Question: I draw text on top of a image using Path.Addstring and filling it with a color and it works perfectly. Now I would like to split(bisect) the text vertically and have 2 different colors or textures. For eg. the top half of the text with a solid brush and the bottom half with hatch brush. I'd like to know if this is possible and which way should I implement it.
Reference image created using paint.net software. I drew a line to split the text and filled the bottom part with a different texture.

*I don't want the line to be visible in the final output.
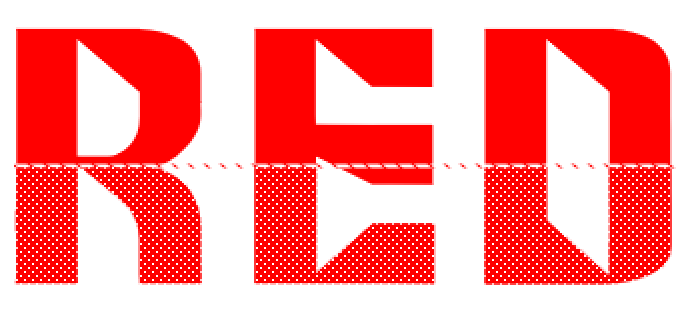
Answer: Possible.
1. Fill the path with the solid brush.
2. Get the rectangle that bounds the path through the GraphicsPath.GetBounds method.
3. Call the Graphics.SetClip method to exclude the top half of the rectangle.
4. Fill the path with a TextureBrush or HatchBrush.
An example that uses a <URL> to fill the second vertical half of the path.
'''
private void SomeControl_Paint(object sender, PaintEventArgs e)
{
var g = e.Graphics;
var r = (sender as Control).ClientRectangle;
using (var gp = new GraphicsPath())
using (var sf = new StringFormat())
using (var fnt = new Font("Blackoak Std", 72))
using (var hbr = new HatchBrush(HatchStyle.Percent25, Color.White, Color.Red))
{
sf.Alignment = sf.LineAlignment = StringAlignment.Center;
gp.AddString("RED", fnt.FontFamily, (int)fnt.Style, GetEmFontSize(fnt), r, sf);
g.SmoothingMode = SmoothingMode.AntiAlias;
g.FillPath(Brushes.Red, gp);
var rf = gp.GetBounds();
rf.Height /= 2f;
g.SetClip(rf, CombineMode.Exclude);
g.FillPath(hbr, gp);
g.ResetClip();
g.SmoothingMode = SmoothingMode.None;
}
}
private float GetEmFontSize(Font fnt) =>
fnt.SizeInPoints * (fnt.FontFamily.GetCellAscent(fnt.Style) +
fnt.FontFamily.GetCellDescent(fnt.Style)) / fnt.FontFamily.GetEmHeight(fnt.Style);
'''
See also the other <URL> values.
<URL>
<URL>